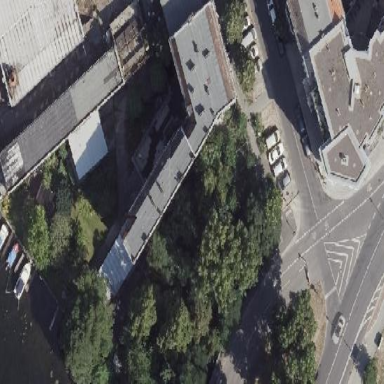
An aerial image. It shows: Apartments building with saltbox roof shape.